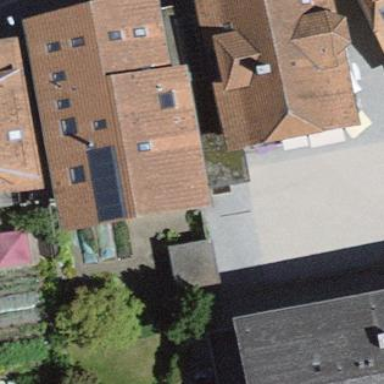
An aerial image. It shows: Residential building.